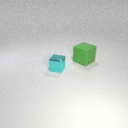
small cyan metal cube in front of large green rubber cube